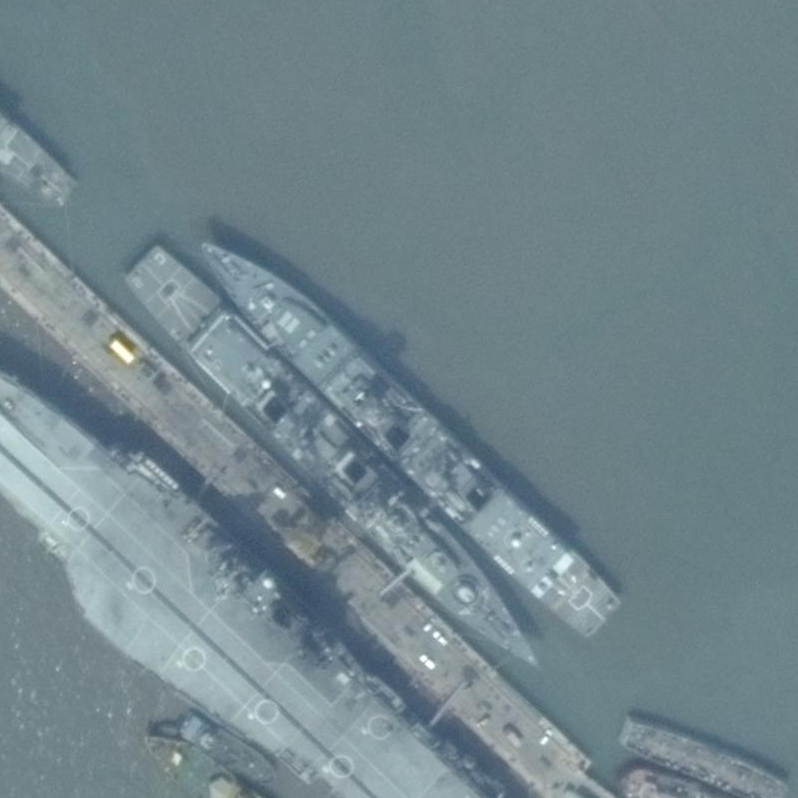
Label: destroyer